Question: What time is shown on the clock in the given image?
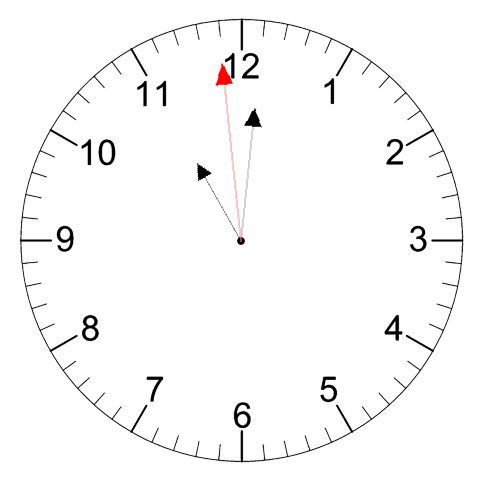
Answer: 11:00:59